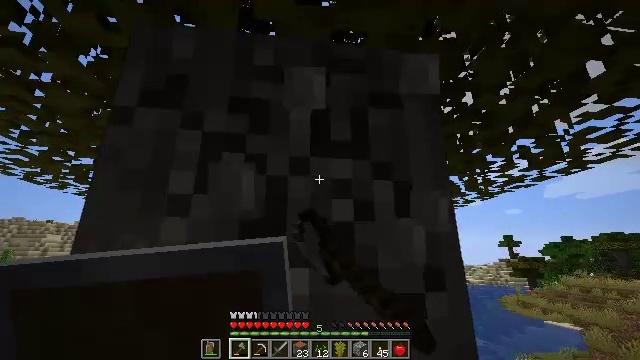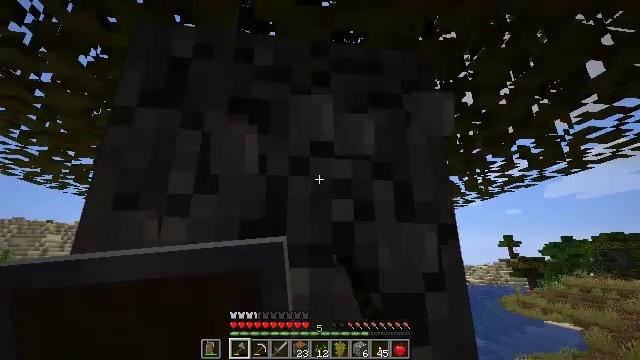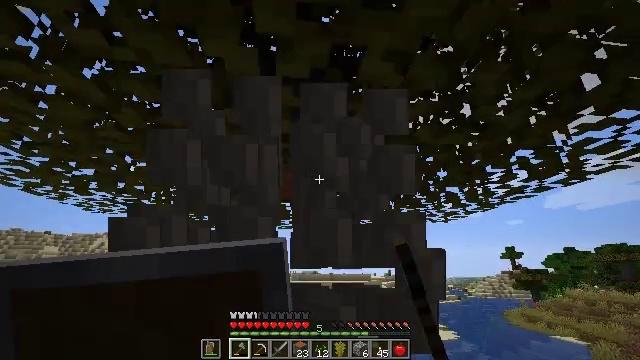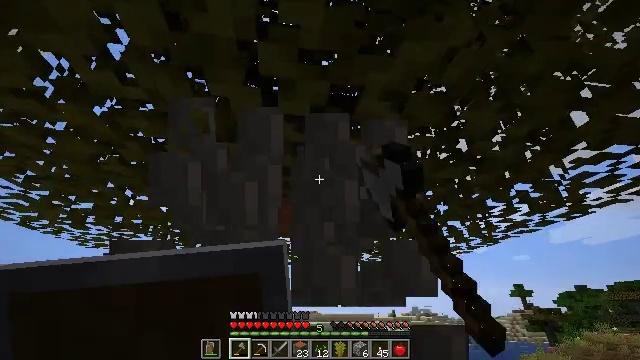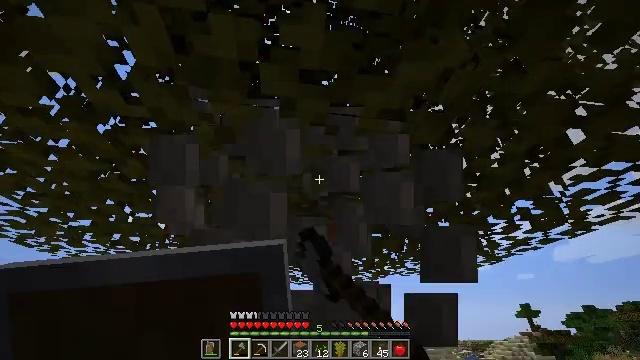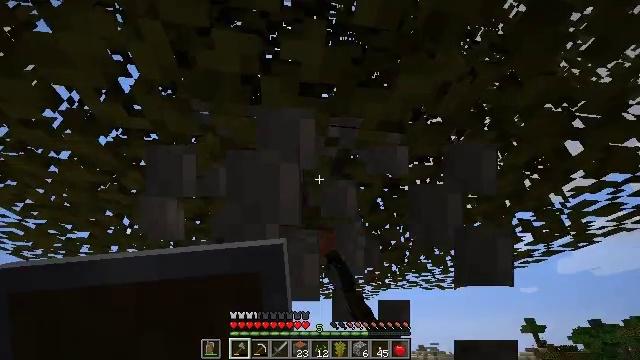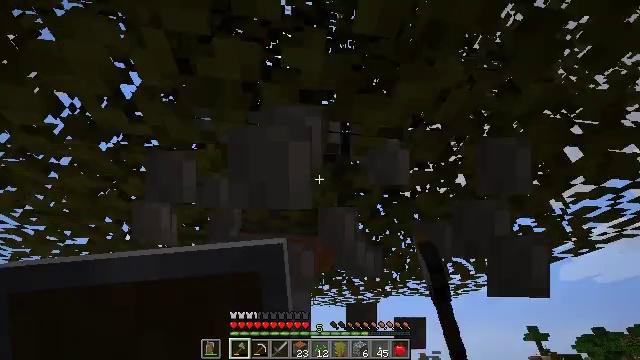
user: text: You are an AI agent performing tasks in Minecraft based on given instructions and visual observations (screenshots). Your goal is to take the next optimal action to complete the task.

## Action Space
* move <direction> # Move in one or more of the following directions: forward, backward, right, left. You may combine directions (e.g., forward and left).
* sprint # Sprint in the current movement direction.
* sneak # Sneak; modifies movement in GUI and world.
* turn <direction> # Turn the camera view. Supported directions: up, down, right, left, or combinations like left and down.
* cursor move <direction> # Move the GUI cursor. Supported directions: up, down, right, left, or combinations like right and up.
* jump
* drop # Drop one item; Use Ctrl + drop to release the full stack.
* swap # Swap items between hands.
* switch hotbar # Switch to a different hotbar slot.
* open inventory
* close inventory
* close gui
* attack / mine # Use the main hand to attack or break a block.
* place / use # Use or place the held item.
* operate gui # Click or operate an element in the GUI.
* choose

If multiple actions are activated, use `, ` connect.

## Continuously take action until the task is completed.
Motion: motion action
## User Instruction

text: Collect acacia logs by breaking the tree.
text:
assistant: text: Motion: sneak, attack / mine
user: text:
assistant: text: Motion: sneak, turn up, attack / mine
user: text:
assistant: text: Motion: sneak, turn up, attack / mine
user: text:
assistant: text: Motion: sneak, turn up, attack / mine
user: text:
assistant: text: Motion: sneak, turn up, attack / mine
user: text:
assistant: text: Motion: sneak, turn up, attack / mine
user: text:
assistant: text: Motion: sneak, attack / mine